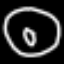
Label: donut